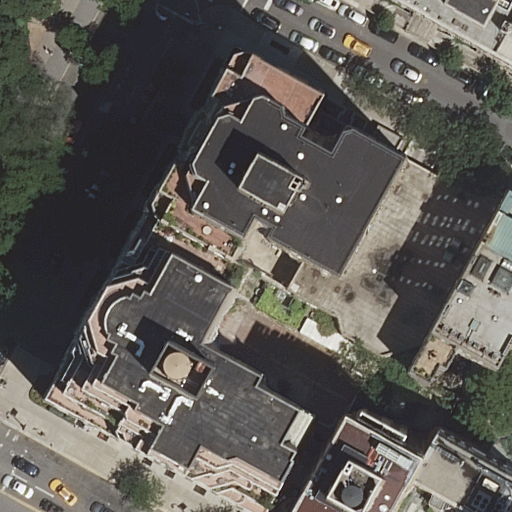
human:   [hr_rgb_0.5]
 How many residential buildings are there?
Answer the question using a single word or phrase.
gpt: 6

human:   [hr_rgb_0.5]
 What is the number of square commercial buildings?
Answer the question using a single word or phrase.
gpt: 0

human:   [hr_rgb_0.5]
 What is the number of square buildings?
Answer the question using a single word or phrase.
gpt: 0

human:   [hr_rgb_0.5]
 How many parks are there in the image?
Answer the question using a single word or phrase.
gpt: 1

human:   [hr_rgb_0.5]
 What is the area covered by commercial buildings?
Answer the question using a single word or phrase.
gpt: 0m2

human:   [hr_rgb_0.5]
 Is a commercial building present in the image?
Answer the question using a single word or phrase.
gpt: no

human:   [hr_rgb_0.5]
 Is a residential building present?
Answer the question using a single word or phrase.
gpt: yes

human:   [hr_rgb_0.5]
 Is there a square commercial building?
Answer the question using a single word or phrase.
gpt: no

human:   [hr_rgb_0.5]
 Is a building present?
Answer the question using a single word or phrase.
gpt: yes

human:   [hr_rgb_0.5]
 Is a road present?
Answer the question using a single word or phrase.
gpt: yes

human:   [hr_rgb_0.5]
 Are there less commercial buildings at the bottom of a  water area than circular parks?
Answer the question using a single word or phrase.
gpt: no

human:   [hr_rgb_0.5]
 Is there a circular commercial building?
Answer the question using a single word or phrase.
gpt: no

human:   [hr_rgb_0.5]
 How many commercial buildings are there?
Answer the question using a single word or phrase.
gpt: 0

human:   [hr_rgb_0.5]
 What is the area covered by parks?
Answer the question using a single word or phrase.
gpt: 10410m2

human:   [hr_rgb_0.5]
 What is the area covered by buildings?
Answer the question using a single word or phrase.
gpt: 4592m2

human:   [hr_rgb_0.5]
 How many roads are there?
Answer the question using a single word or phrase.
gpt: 4

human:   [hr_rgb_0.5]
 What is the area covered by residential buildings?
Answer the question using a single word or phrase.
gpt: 4592m2

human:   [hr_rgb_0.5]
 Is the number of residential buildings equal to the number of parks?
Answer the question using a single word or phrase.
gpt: no

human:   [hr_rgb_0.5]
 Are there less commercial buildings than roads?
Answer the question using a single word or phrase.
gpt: yes

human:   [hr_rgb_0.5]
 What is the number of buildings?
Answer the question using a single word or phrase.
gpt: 6

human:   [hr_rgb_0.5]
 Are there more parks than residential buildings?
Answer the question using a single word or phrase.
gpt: no

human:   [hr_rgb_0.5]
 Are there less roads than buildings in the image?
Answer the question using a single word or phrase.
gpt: yes

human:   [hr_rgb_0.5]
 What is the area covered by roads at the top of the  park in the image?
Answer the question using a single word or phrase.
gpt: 0m2

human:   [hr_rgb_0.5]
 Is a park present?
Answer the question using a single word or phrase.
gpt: yes

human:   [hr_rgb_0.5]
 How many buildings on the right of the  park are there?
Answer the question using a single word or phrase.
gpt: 4

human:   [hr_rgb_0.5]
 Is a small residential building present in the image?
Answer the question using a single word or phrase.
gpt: yes

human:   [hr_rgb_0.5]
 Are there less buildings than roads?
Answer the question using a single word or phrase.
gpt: no

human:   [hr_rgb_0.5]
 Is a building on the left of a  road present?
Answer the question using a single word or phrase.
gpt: yes

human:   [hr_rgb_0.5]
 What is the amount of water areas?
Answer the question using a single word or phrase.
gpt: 0

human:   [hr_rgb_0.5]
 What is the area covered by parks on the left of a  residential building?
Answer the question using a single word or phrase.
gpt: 10410m2

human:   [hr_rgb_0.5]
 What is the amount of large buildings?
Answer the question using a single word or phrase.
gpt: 2

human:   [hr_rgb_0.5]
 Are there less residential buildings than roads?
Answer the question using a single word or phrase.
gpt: no

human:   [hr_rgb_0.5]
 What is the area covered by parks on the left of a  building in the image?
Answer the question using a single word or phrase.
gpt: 10410m2

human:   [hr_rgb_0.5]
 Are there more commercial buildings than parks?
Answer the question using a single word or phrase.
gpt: no

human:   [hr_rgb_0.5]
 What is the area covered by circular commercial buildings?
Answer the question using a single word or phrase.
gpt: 0m2

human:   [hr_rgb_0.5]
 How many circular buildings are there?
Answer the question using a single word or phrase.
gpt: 0

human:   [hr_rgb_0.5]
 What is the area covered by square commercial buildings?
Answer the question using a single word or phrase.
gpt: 0m2

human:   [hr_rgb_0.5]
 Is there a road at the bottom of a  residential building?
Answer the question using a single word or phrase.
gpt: yes

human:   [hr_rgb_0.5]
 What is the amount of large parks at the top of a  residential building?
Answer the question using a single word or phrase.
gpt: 1

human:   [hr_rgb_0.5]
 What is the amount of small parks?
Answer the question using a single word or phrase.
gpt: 0

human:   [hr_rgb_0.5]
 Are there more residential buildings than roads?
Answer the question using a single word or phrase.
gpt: yes

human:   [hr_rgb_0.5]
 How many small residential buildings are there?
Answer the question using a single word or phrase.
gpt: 1

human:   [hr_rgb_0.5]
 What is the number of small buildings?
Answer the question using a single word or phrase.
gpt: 1

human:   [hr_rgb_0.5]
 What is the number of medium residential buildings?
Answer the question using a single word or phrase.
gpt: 3

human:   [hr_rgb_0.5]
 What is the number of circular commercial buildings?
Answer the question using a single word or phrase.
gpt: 0

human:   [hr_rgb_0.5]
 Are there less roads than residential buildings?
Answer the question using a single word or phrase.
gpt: yes

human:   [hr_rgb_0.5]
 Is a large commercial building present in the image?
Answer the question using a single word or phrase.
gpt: no

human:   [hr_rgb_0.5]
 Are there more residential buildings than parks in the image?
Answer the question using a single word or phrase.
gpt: yes

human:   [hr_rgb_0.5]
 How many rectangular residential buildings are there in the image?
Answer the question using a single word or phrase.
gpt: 2

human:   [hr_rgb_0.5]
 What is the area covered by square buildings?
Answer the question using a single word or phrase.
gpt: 0m2

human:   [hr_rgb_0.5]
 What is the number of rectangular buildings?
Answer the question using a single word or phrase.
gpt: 2

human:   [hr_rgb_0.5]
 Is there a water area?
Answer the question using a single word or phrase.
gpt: no

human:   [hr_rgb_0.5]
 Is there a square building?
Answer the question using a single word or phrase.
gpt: no

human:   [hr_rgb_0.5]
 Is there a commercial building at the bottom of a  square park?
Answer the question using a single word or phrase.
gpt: no

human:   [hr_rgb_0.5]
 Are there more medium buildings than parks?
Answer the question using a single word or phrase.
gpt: yes

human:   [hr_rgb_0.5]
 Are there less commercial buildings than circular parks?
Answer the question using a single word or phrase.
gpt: no

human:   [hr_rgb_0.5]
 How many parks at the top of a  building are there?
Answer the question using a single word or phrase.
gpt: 1

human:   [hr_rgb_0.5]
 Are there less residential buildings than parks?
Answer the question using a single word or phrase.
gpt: no

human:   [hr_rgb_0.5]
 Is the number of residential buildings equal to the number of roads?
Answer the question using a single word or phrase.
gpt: no

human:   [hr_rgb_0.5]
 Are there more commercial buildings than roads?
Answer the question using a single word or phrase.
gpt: no

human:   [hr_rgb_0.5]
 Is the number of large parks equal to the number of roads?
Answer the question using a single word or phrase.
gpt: no

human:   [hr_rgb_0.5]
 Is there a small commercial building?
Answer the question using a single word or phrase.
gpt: no

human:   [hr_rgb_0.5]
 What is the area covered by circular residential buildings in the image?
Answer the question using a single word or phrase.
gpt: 0m2

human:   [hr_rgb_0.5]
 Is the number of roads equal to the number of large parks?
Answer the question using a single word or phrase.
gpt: no